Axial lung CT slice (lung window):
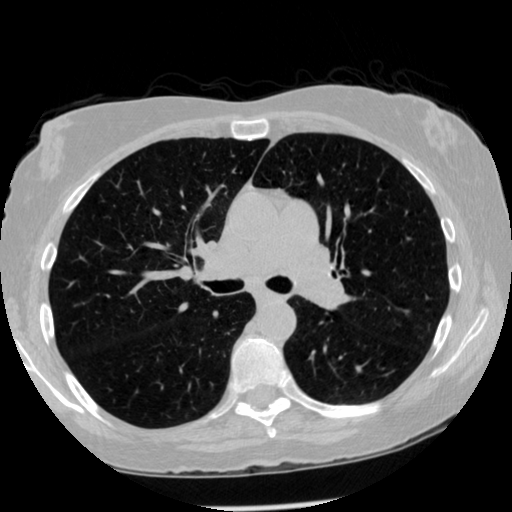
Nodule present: no